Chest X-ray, AP view. Patient: 60 years old, sex M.
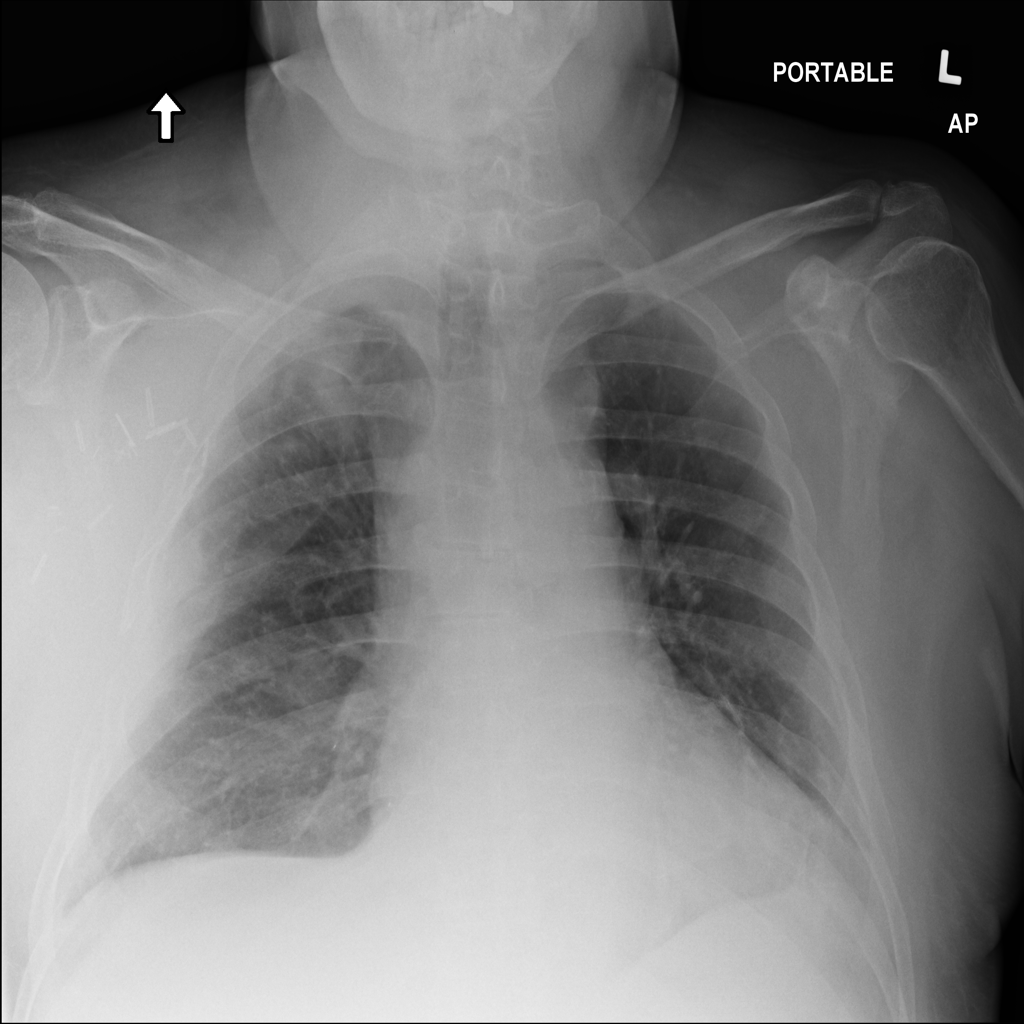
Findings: Mass, Nodule